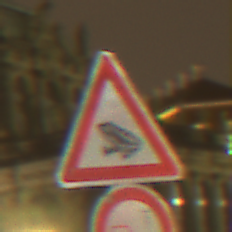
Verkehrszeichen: AmphibienwanderungRechts
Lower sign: VerbotUeberholenEinspurigeFahrzeuge
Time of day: Night
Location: Outdoor (Urban)
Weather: Overcast
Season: NotSpecified
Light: Artificial